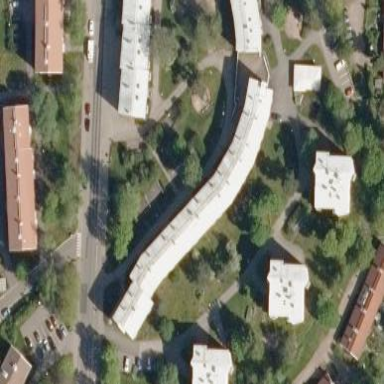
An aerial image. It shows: Gabled roof apartments building.